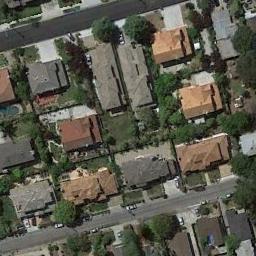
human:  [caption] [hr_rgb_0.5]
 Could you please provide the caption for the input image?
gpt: The medium residential is on the grass next to the road .

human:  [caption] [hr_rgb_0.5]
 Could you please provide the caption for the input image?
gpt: The medium residential area with some dense houses is surrounded by roads .

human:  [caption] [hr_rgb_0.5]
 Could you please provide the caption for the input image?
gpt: The houses in the medium - sized residential areas are of different colors .

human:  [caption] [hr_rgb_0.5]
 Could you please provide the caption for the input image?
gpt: There are many buildings in medium residential area .

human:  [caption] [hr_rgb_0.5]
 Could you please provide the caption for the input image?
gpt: There are many buildings and some trees on the medium residential area .